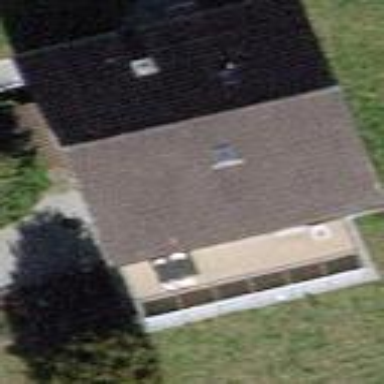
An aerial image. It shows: Gabled roofed house.